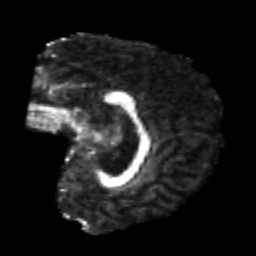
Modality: FA
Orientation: sagittal
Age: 25
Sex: male
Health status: healthy
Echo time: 0.074 s